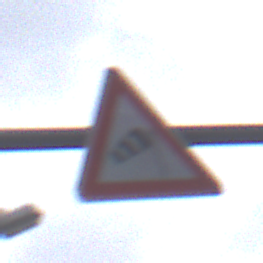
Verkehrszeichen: SeitenwindVonRechts
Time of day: MorningAfternoon
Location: Outdoor (Urban)
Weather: Overcast
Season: NotSpecified
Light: Natural